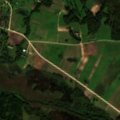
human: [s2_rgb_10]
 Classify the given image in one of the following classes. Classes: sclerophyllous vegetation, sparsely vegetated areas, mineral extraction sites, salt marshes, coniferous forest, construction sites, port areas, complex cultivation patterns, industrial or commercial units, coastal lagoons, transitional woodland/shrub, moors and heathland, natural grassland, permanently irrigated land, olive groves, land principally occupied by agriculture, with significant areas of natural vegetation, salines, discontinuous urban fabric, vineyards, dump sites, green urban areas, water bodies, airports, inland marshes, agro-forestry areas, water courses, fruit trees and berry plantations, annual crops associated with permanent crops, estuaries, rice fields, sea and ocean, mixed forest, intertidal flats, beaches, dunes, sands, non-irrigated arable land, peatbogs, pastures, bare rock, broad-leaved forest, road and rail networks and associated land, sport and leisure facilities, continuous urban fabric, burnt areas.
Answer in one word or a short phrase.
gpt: industrial or commercial units, pastures, complex cultivation patterns, land principally occupied by agriculture, with significant areas of natural vegetation, broad-leaved forest